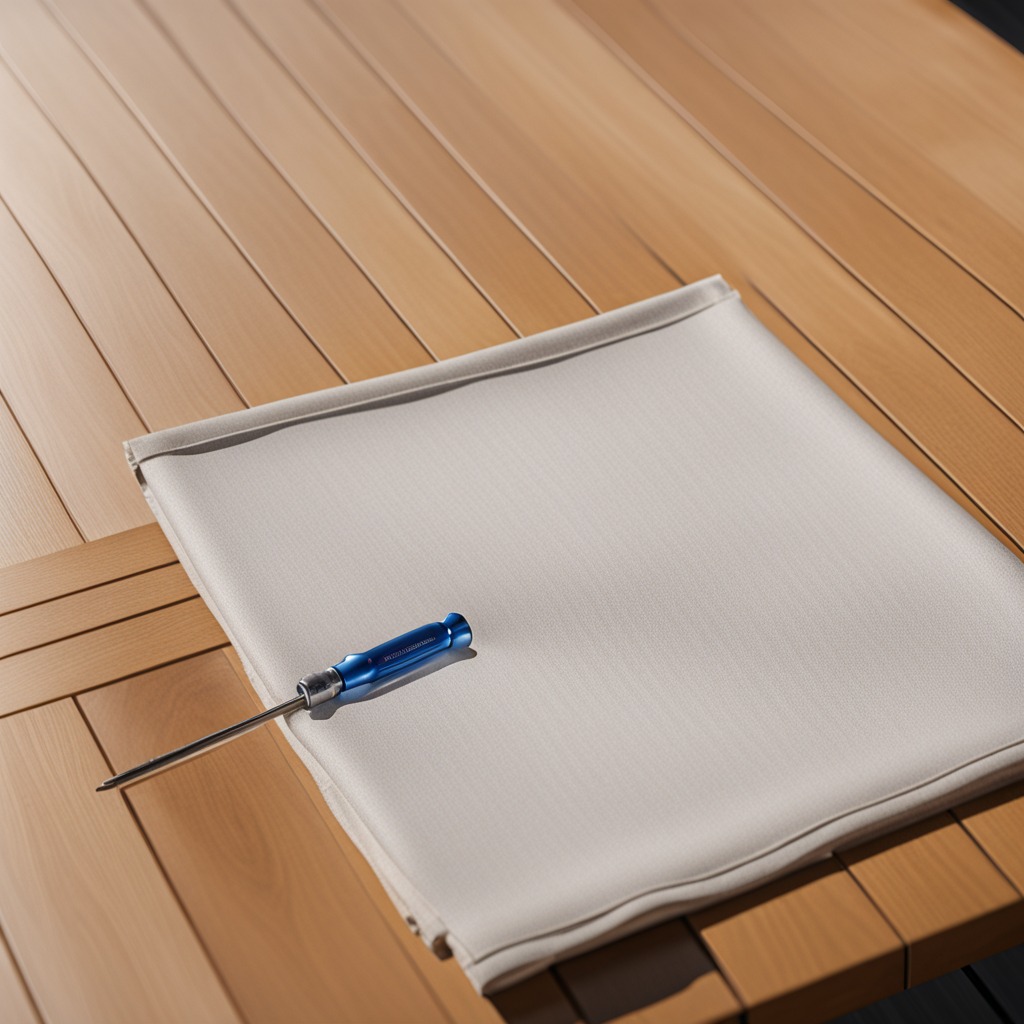
A screwdriver lying on the wooden table.